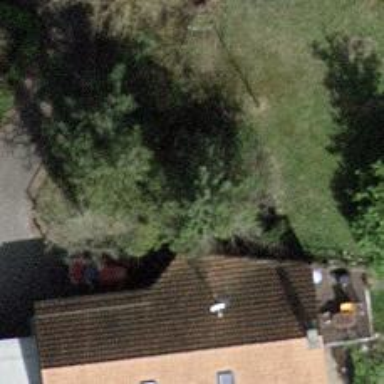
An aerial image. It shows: Evergreen needle-leaved tree.